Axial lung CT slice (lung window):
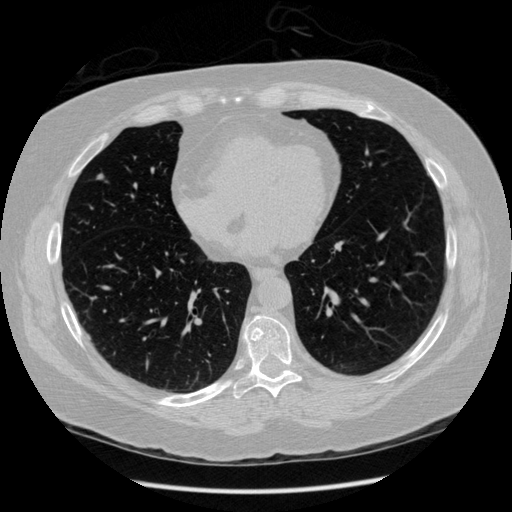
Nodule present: yes
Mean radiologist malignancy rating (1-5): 3